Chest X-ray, PA view. Patient: 60 years old, sex M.
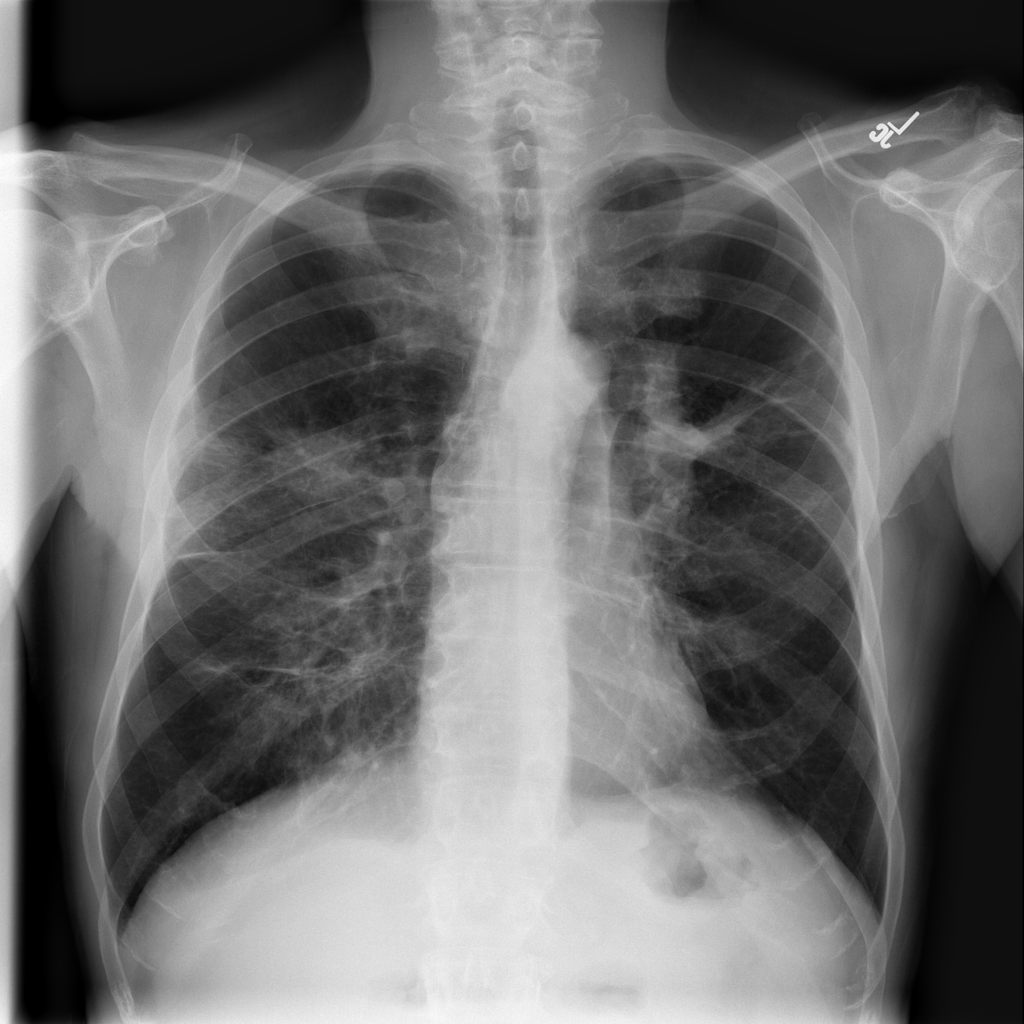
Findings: Mass